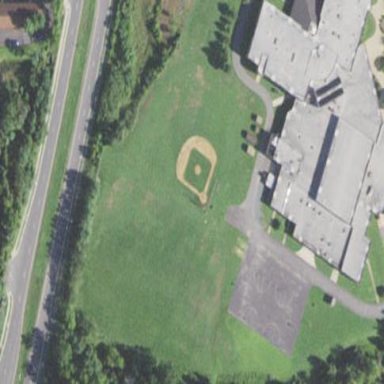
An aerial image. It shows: Baseball pitch for leisure land.